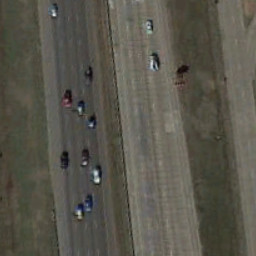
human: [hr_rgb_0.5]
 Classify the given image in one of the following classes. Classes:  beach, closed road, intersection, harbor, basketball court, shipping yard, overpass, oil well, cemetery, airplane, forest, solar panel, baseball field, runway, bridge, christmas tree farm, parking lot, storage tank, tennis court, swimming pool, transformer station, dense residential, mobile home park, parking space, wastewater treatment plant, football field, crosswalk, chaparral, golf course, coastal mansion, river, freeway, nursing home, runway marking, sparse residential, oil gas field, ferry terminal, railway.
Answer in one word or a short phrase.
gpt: freeway